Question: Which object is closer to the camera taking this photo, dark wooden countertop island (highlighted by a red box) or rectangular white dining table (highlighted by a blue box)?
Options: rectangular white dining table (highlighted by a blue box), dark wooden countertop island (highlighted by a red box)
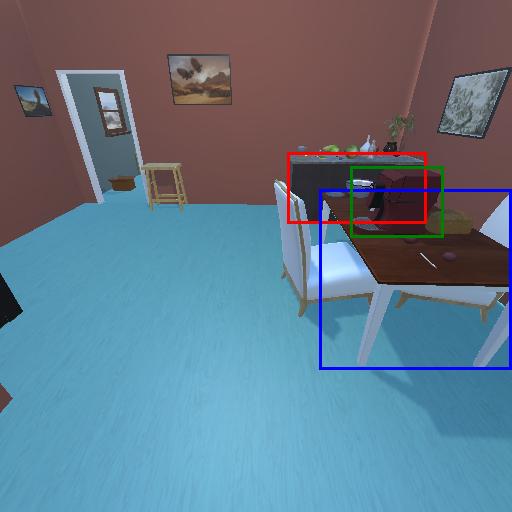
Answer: rectangular white dining table (highlighted by a blue box)